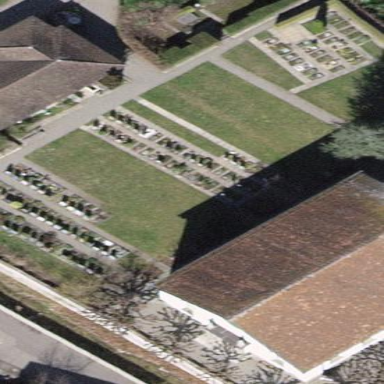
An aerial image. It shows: Cemetery.